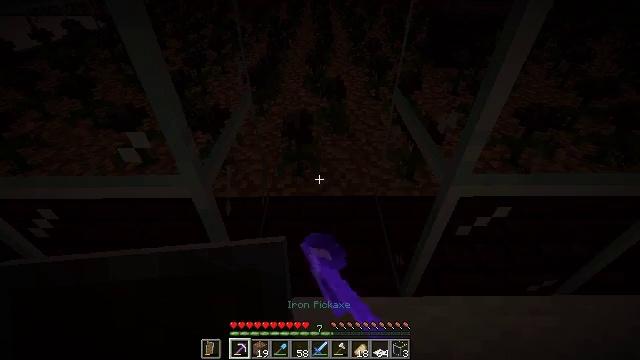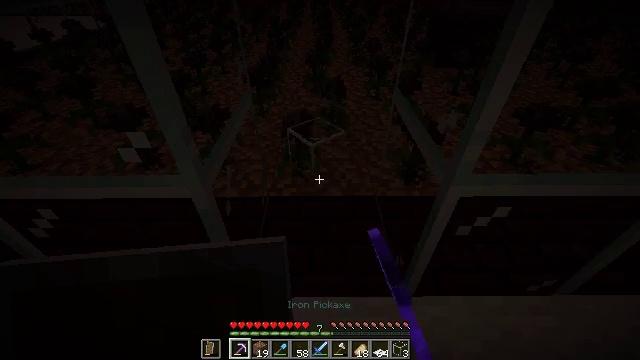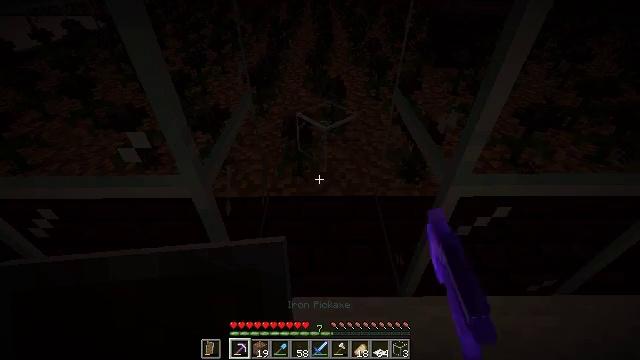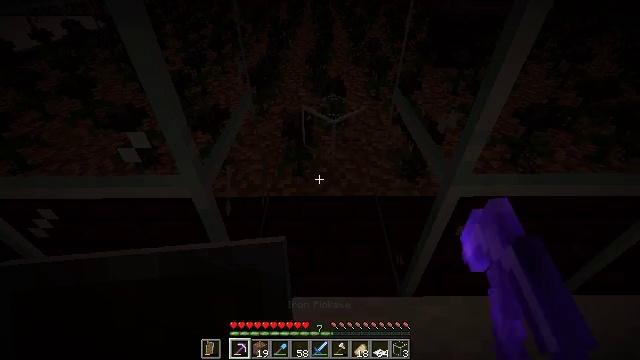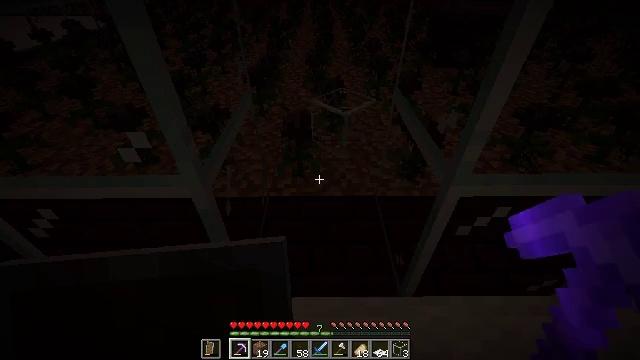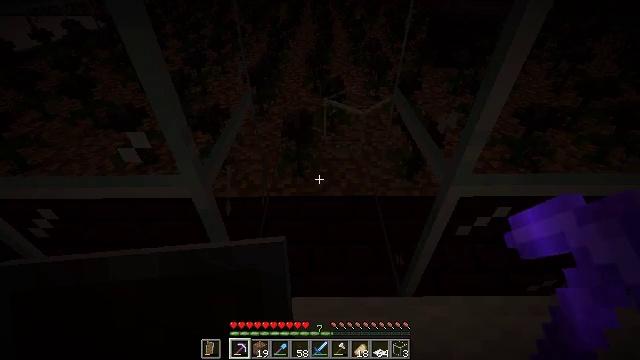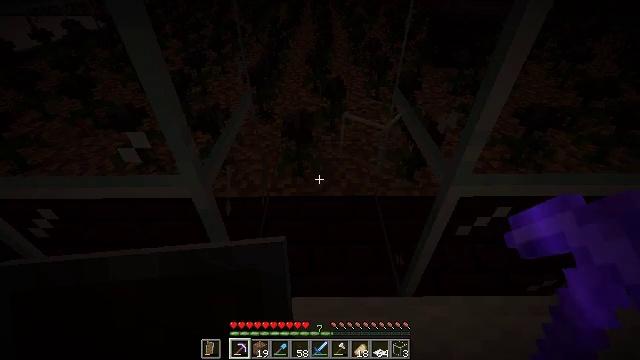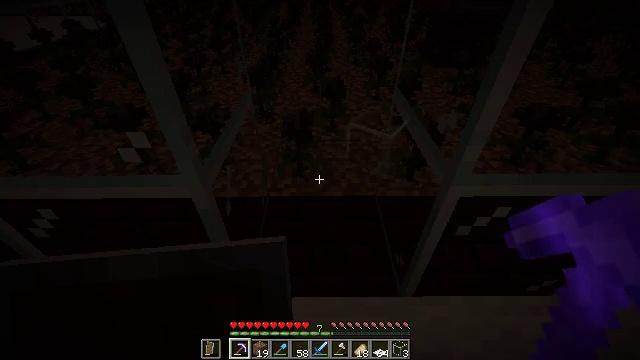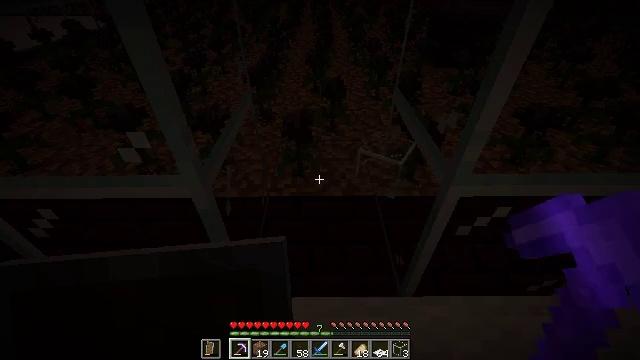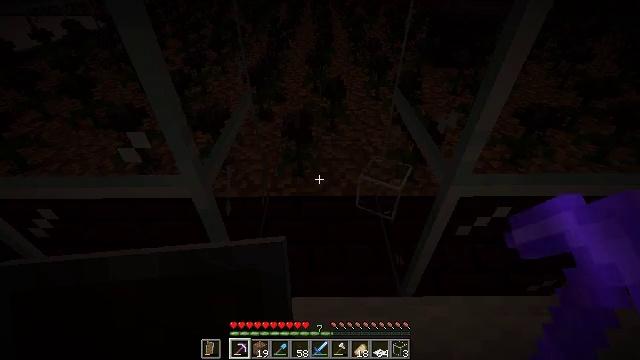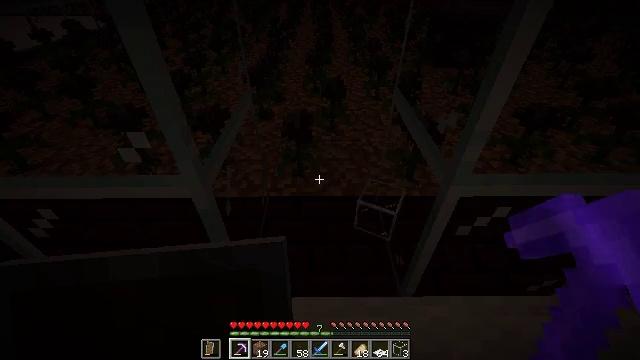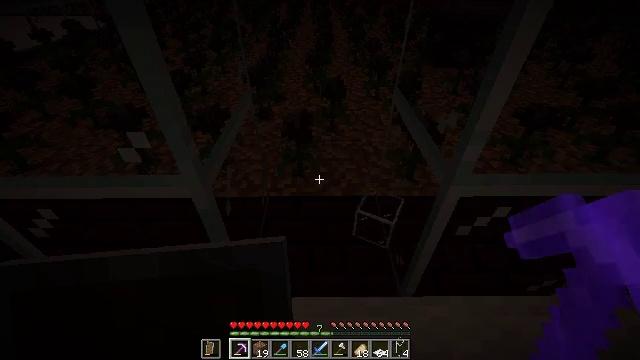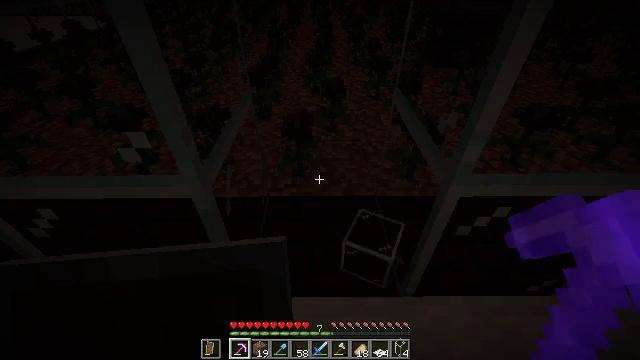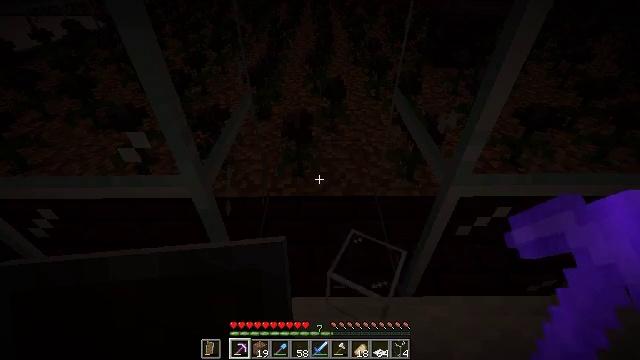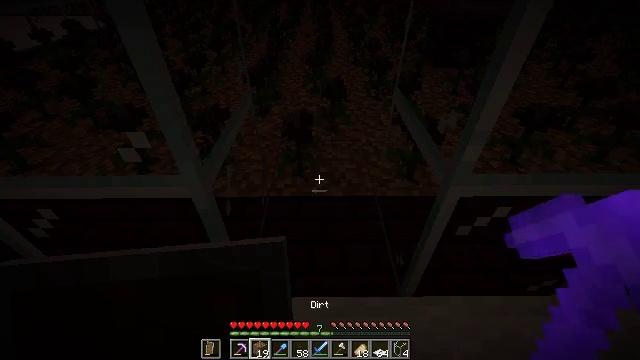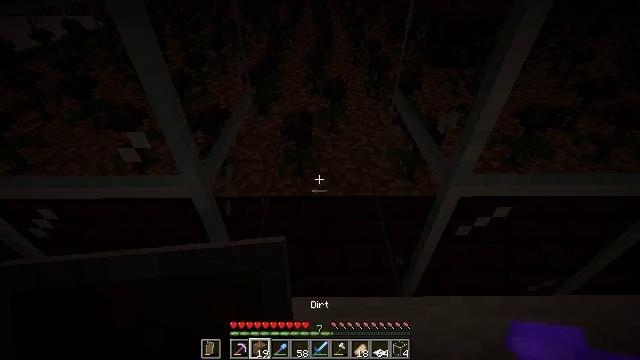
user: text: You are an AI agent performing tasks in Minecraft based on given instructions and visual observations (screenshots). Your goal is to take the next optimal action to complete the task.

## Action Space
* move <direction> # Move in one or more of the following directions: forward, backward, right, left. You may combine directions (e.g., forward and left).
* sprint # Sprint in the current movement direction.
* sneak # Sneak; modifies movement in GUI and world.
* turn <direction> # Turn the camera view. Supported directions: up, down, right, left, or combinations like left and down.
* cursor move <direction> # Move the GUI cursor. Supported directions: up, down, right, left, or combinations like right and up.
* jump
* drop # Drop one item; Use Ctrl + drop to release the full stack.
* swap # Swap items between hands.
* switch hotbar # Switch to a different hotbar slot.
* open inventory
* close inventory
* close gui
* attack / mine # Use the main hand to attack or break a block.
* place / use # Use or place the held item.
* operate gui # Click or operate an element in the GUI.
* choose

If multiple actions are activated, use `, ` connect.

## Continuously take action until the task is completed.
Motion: motion action
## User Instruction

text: Mine the wither rose for crafting.
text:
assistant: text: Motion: no_op
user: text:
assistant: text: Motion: no_op
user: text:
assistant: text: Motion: no_op
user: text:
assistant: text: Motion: no_op
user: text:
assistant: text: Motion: no_op
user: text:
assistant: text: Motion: no_op
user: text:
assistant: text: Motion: no_op
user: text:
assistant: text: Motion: no_op
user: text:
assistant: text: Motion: no_op
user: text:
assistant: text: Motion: no_op
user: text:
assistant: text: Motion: no_op
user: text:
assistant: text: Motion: no_op
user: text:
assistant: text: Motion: no_op
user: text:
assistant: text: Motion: no_op
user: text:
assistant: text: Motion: no_op
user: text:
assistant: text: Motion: no_op
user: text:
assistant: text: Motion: no_op
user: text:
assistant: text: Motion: no_op
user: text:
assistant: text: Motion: no_op
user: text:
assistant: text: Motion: turn up
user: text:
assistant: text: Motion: turn up
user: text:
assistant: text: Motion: turn up
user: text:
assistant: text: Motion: attack / mine
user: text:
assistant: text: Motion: attack / mine
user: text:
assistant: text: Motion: attack / mine
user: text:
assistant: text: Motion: move forward, turn up, attack / mine
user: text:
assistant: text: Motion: move forward, turn up, attack / mine
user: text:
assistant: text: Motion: move forward, turn up, attack / mine
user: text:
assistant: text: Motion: move forward, turn up, attack / mine
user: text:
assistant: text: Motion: attack / mine